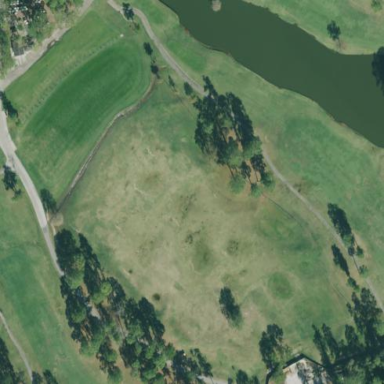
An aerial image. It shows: Grassy area used as driving range for golf.